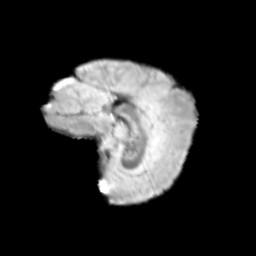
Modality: T2w
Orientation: sagittal
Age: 11
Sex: female
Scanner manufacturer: siemens
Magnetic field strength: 3 T
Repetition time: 3.8 s
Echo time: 0.07 s